Question: Hello I'm having some trouble creating an array that should hold all the instances of my class. For example I'd like that everytime I instantiate an object from my main class to automatically put that object in an empty array created previously in the class.
'''
class Meniu_de_baza{
private $nume;
private $descriere_ro;
private $descriere_en;
private $pret;
private $array_obiecte[];
function __construct($n,$d_ro,$d_en,$p){
$this->nume = $n;
$this->descriere_ro = $d_ro;
$this->descriere_en = $d_en;
$this->pret = $p;
$this-array_obiecte = $this-
}
function getPret(){
return $this->pret;
}
function setPret($set_pret){
if(is_numeric($set_pret)){
$this->pret = $set_pret;
}else{
echo "Pretul este invalid!";
}
}
function detalii_mancare(){
echo "Ati comandat {$this->nume} ce contine: <br />" . "{$this->descriere_ro} <br />";
}
function nota_plata(){
echo "Nota Plata: <br />{$this->nume} 1 portie <br /> TOTAL: {$this->pret} RON";
}
}
'''
> > The code is attached as an image due to an issue I've occured trying to put it in a code block. Thanks in advance. Any advice is appreciated.
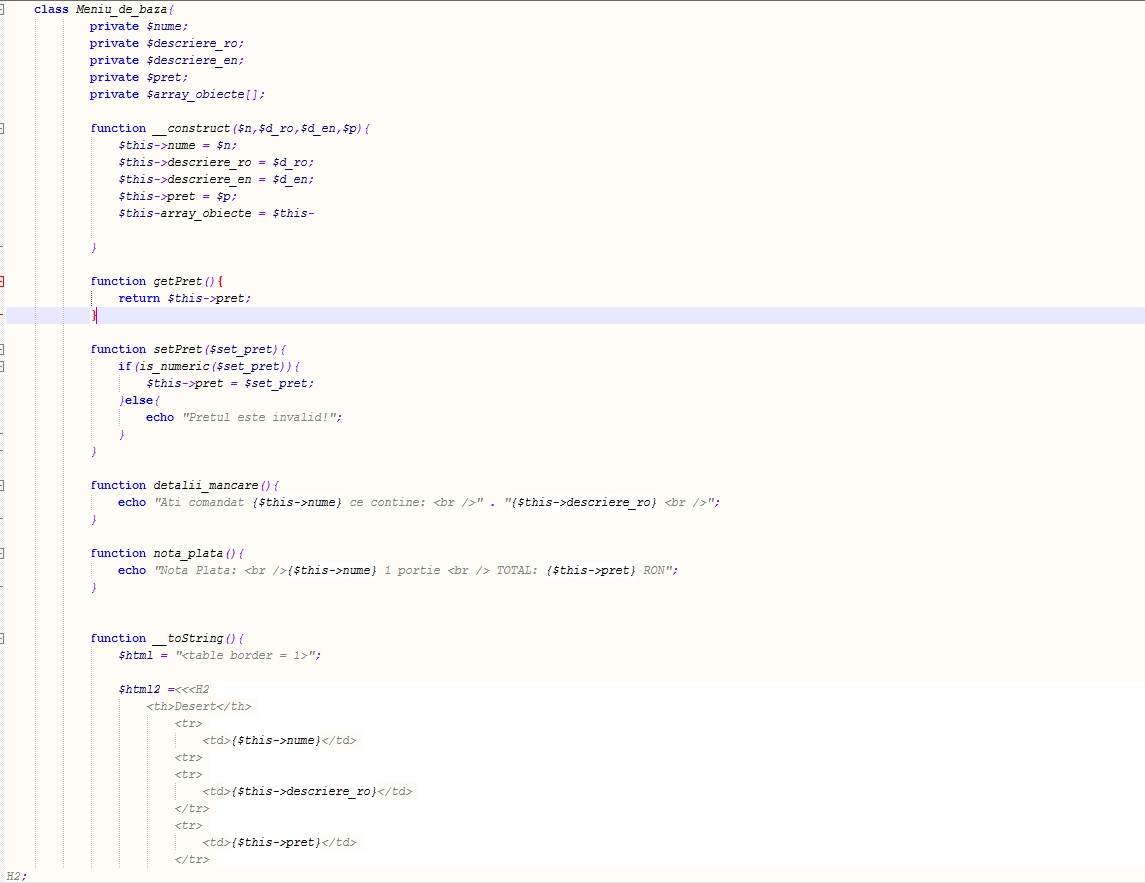
Answer: small example
'''
class Sample{
private static $objects=array();
public function __construct()
{
static::$objects[]=$this;
}
public function getObjects(){
return static::$objects;
}
}
'''
declare that field as static so variable will be at class level not at object level.
'''
new Sample();
new Sample();
new Sample();
$a=new Sample();
var_dump($a->getObjects());
'''
Hope this might help you
'''
class Meniu_de_baza{
private $nume;
private $descriere_ro;
private $descriere_en;
private $pret;
private static $array_obiecte[];
function __construct($n,$d_ro,$d_en,$p){
$this->nume = $n;
$this->descriere_ro = $d_ro;
$this->descriere_en = $d_en;
$this->pret = $p;
static::$array_obiecte[] = $this;
}
function getPret(){
return $this->pret;
}
function setPret($set_pret){
if(is_numeric($set_pret)){
$this->pret = $set_pret;
}else{
echo "Pretul este invalid!";
}
}
function detalii_mancare(){
echo "Ati comandat {$this->nume} ce contine: <br />" . "{$this->descriere_ro} <br />";
}
function nota_plata(){
echo "Nota Plata: <br />{$this->nume} 1 portie <br /> TOTAL: {$this->pret} RON";
}
'''
you forgot semicolon at 'static::$array_obiecte = $this;'